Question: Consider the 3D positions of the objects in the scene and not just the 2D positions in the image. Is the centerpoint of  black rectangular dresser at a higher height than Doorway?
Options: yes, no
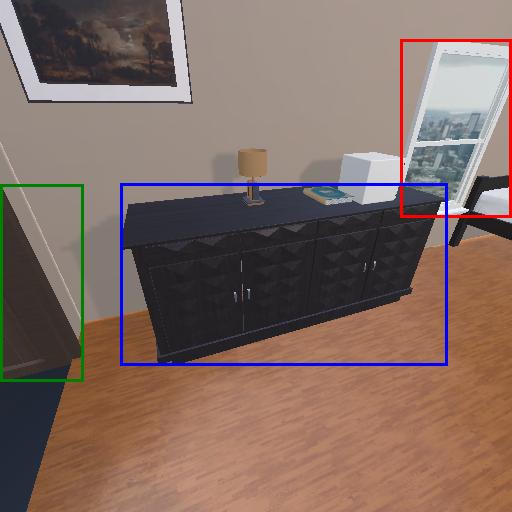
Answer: yes